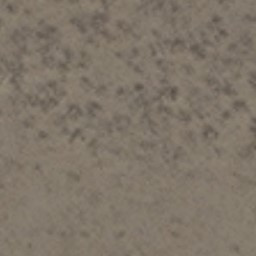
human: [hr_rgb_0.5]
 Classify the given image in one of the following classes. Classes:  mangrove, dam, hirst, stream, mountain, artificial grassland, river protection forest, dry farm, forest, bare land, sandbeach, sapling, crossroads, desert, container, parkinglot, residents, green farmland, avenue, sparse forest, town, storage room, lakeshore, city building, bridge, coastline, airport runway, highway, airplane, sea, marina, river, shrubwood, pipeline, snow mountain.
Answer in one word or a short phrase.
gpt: bare land